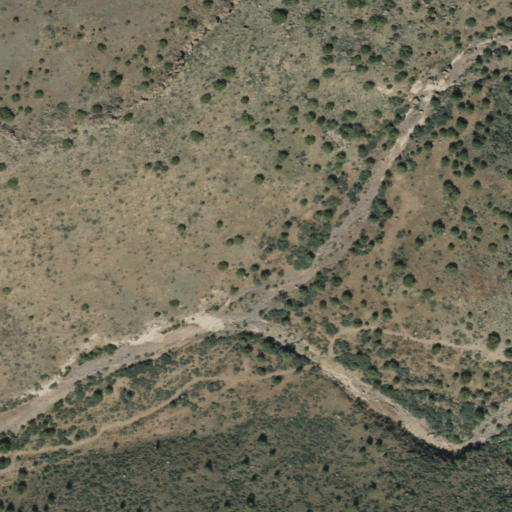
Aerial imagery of valley in Arizona named Arnold Canyon containing shrub and evergreen forest